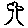
Label: tree